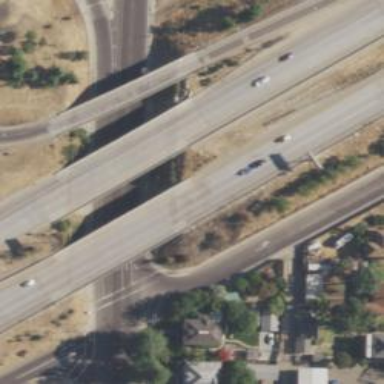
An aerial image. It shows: Motorway bridge.